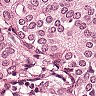
Metastatic tissue present: yes